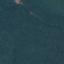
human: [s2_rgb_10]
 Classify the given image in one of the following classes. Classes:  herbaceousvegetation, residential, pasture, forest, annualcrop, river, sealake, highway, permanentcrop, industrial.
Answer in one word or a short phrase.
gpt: Forest